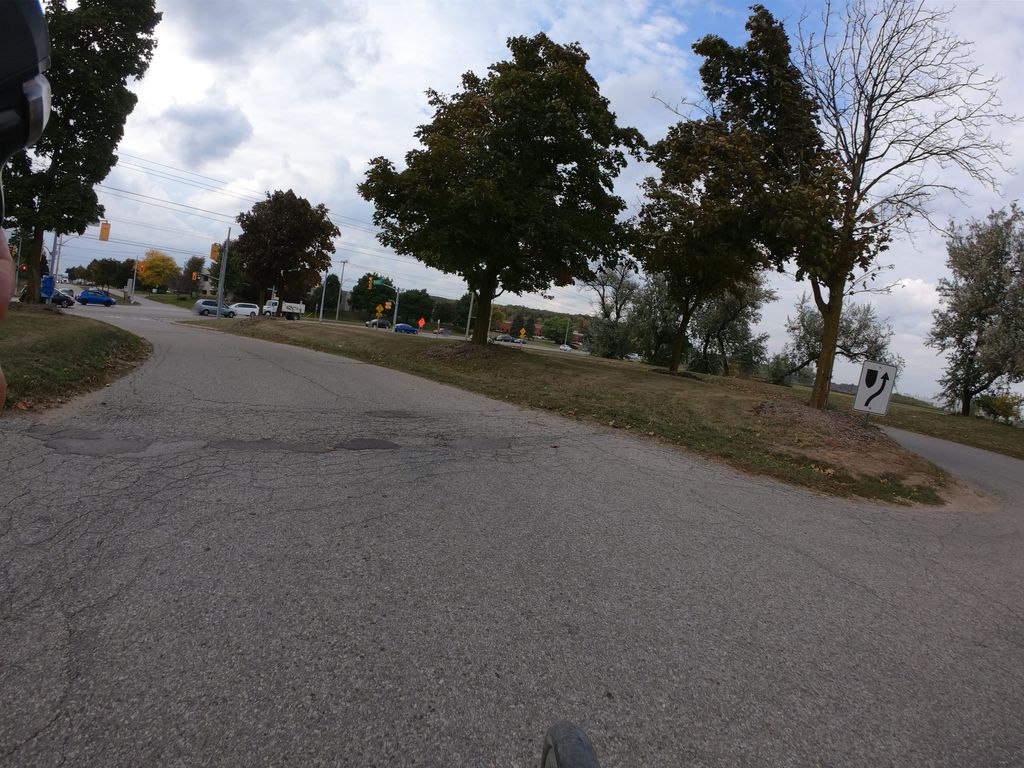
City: kitchener-waterloo